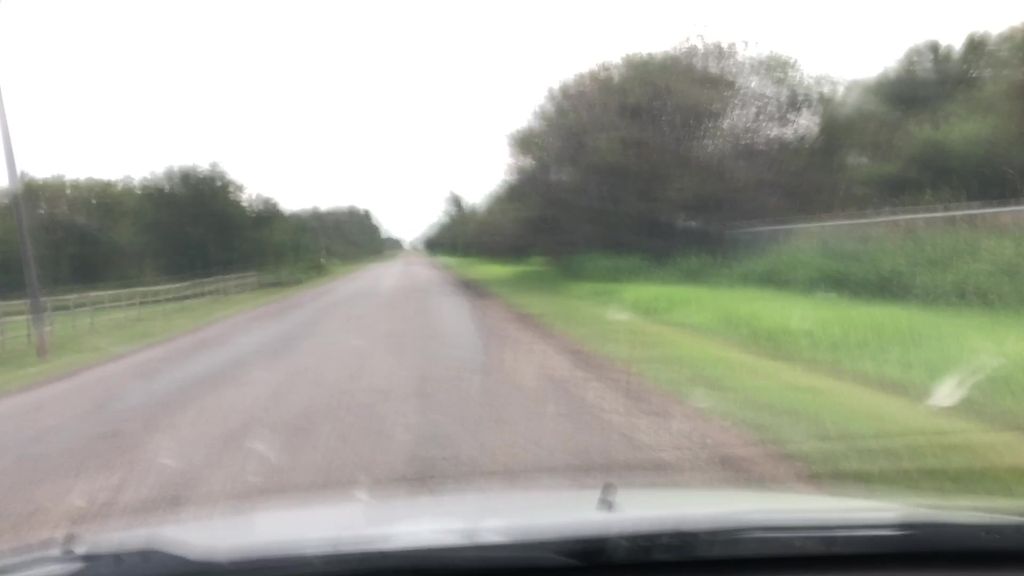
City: edmonton